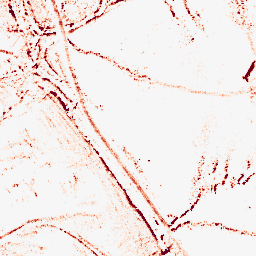
Category: morphological
Decomposition family: morphological_rect
Decomposition parameters: operation: opening
width: 5
height: 5
Upsampling method: lanczos
Upsampling parameters: scale: 8
Upsampling scale: 8